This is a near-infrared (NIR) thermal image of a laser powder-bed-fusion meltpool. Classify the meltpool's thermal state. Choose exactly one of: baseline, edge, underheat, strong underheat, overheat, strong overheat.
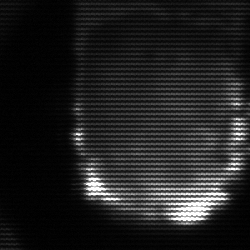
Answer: baseline